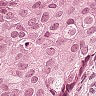
Metastatic tissue present: yes